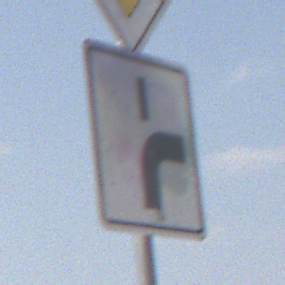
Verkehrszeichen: VerlaufVorfahrtsstrasse8
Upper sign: Vorfahrtsstrasse
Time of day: MorningAfternoon
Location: Outdoor (Nature)
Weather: PartlyCloudy
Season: NotSpecified
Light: Natural